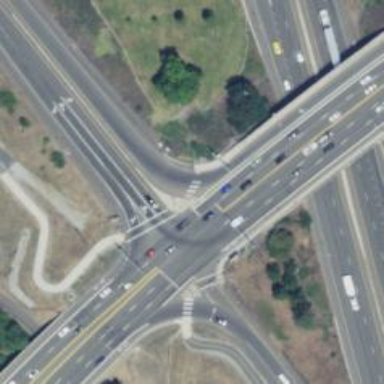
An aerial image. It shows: Crossing on cycleway.